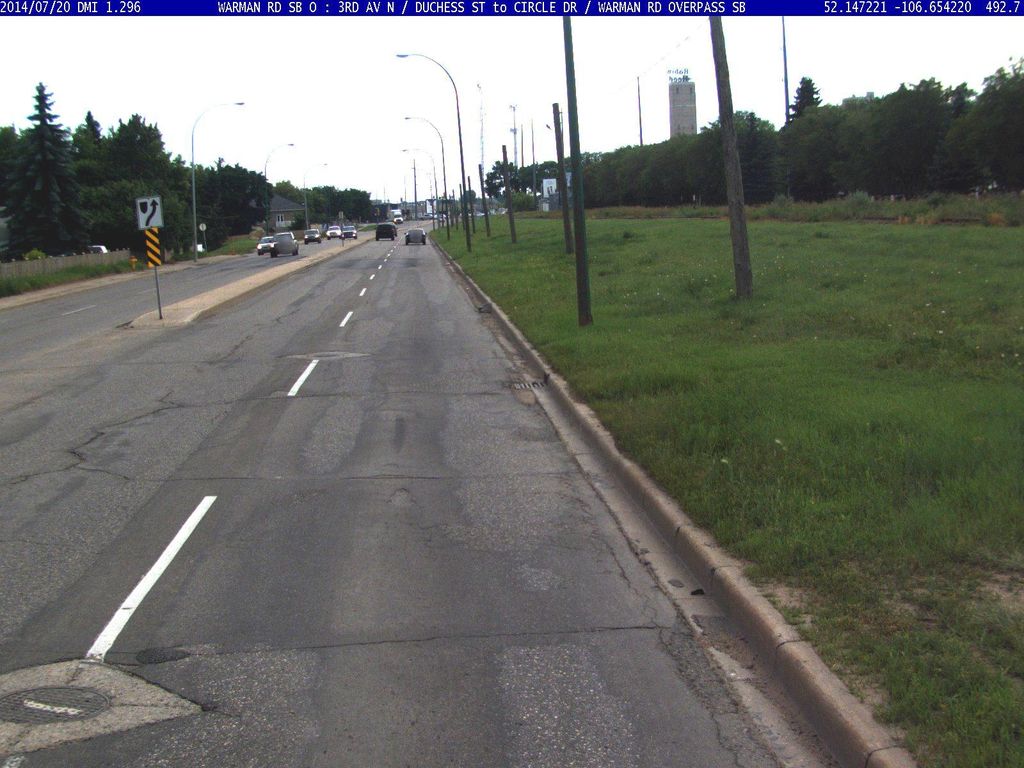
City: saskatoon